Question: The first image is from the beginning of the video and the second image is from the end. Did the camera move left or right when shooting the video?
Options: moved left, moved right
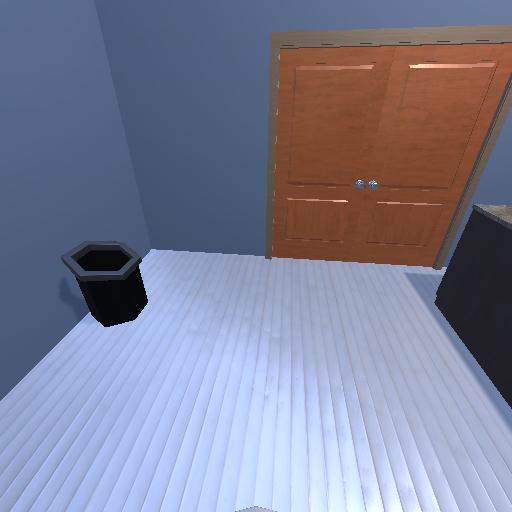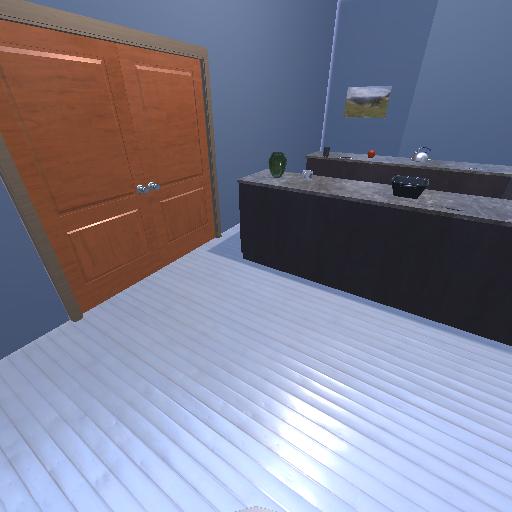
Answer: moved left